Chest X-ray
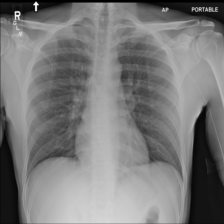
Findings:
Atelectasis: negative
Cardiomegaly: negative
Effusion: negative
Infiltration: negative
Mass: negative
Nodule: negative
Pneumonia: negative
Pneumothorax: negative
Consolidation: negative
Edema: negative
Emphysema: negative
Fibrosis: negative
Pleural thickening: negative
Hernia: negative